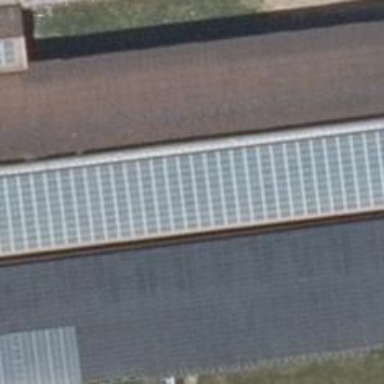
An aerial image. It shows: Small solar photovoltaic panel used as generator to produce electricity.